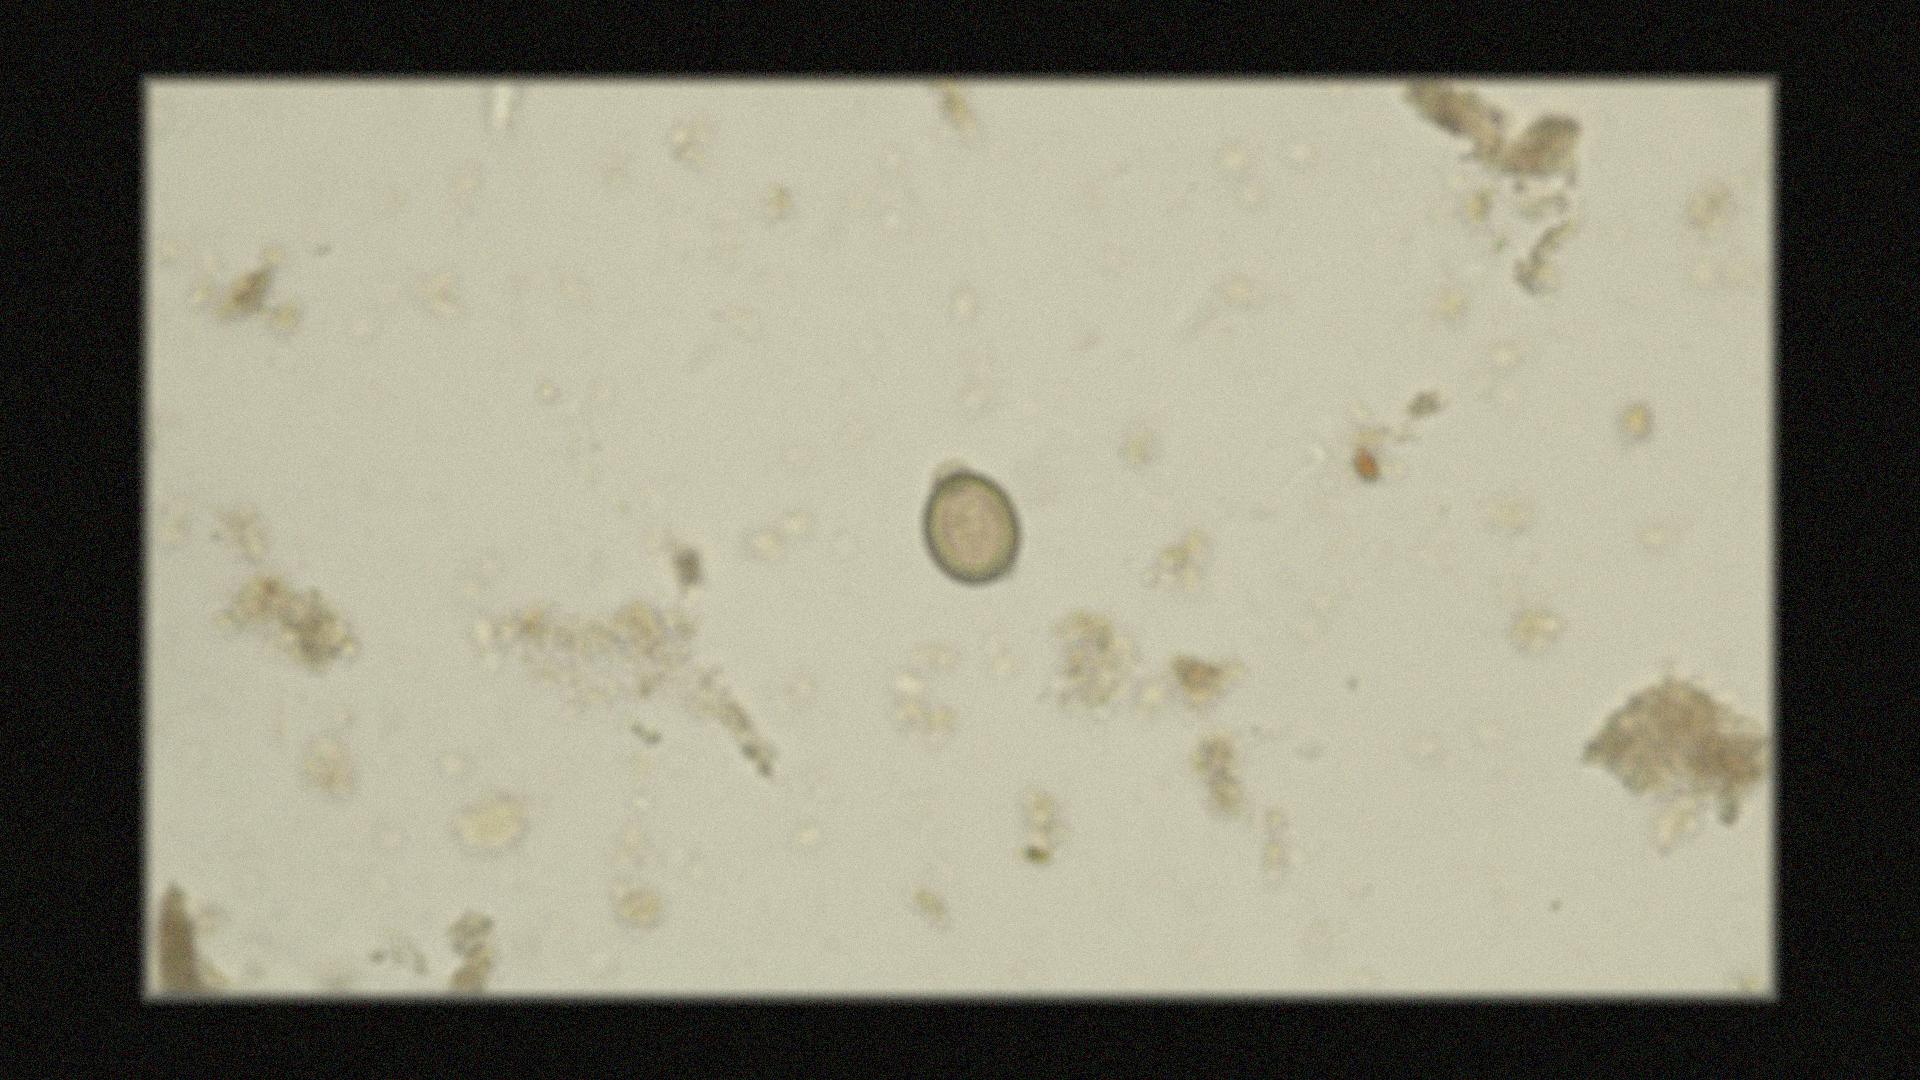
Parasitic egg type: Taenia spp. egg